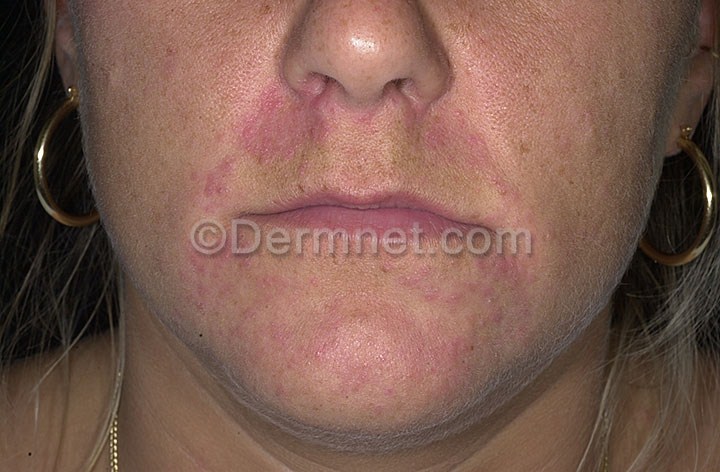
Disease: Acne and Rosacea Photos